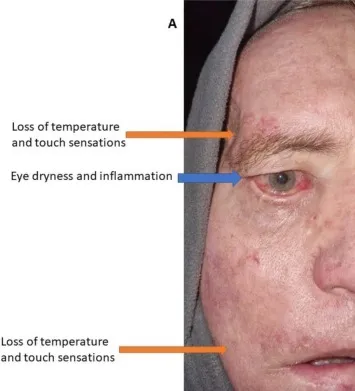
Eye dryness and irritation. Loss of temperature and touch sensations in ophthalmic and mouth regions. Condition 5 months post the mRNA vaccination (A). Skin necrosis and purulent exudates probably due to secondary bacterial infection. Remarkable change of skin color, edema and increased vascularity. Preauricular cavitation starting to form with inflammatory exudates. Growing mass on zygomatic region (blue arrow).
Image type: medical_photograph (skin_photograph)